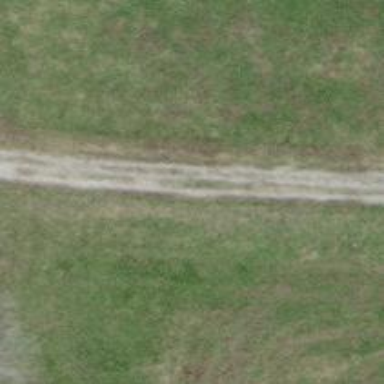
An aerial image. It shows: Gravel track with grade2 quality.